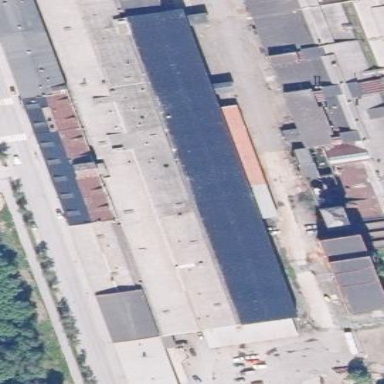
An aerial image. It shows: Manufacturing building.